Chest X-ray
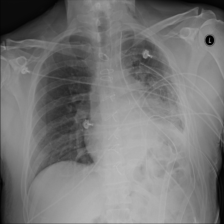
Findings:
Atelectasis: negative
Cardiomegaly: negative
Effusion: negative
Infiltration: negative
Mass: negative
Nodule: negative
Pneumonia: negative
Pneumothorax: positive
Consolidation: negative
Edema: negative
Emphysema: positive
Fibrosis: negative
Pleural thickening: negative
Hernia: negative